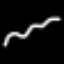
Label: squiggle